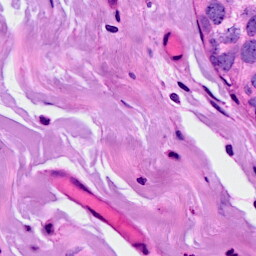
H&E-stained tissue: Breast